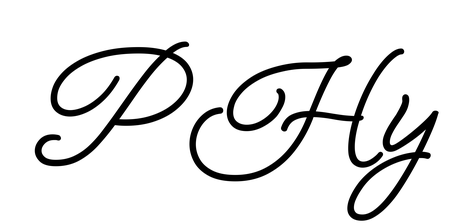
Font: MeowScript-Regular